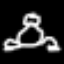
Label: frog